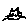
Label: cat